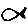
Label: fish